Question: Currently i try to setup a small app that simply play a video (just for my daughter) but it always crashes on the "path"
'''
import UIKit
import MediaPlayer
var moviePlayer : MPMoviePlayerController?
class ViewController: UIViewController {
override func viewDidLoad() {
super.viewDidLoad()
playVideo()
}
override func didReceiveMemoryWarning() {
super.didReceiveMemoryWarning()
// Dispose of any resources that can be recreated.
}
func playVideo() {
let path = NSBundle.mainBundle().pathForResource("video", ofType:"mp4")
let url = NSURL.fileURLWithPath(path!)
moviePlayer = MPMoviePlayerController(contentURL: url)
if let player = moviePlayer {
player.view.frame = self.view.bounds
player.prepareToPlay()
player.scalingMode = .AspectFill
self.view.addSubview(player.view)
}
}
}
'''

The crash happens here 'let path = NSBundle.mainBundle().pathForResource("video", ofType:"mp4")'
> fatal error: unexpectedly found nil while unwrapping an Optional value
cause path is empty
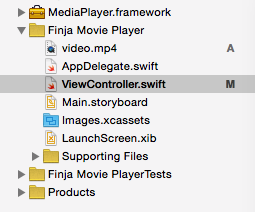
Answer: You have to add the video in your Xcode target under 'Build Phases' to the 'Copy Bundle Resources'.